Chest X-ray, PA view. Patient: 59 years old, sex M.
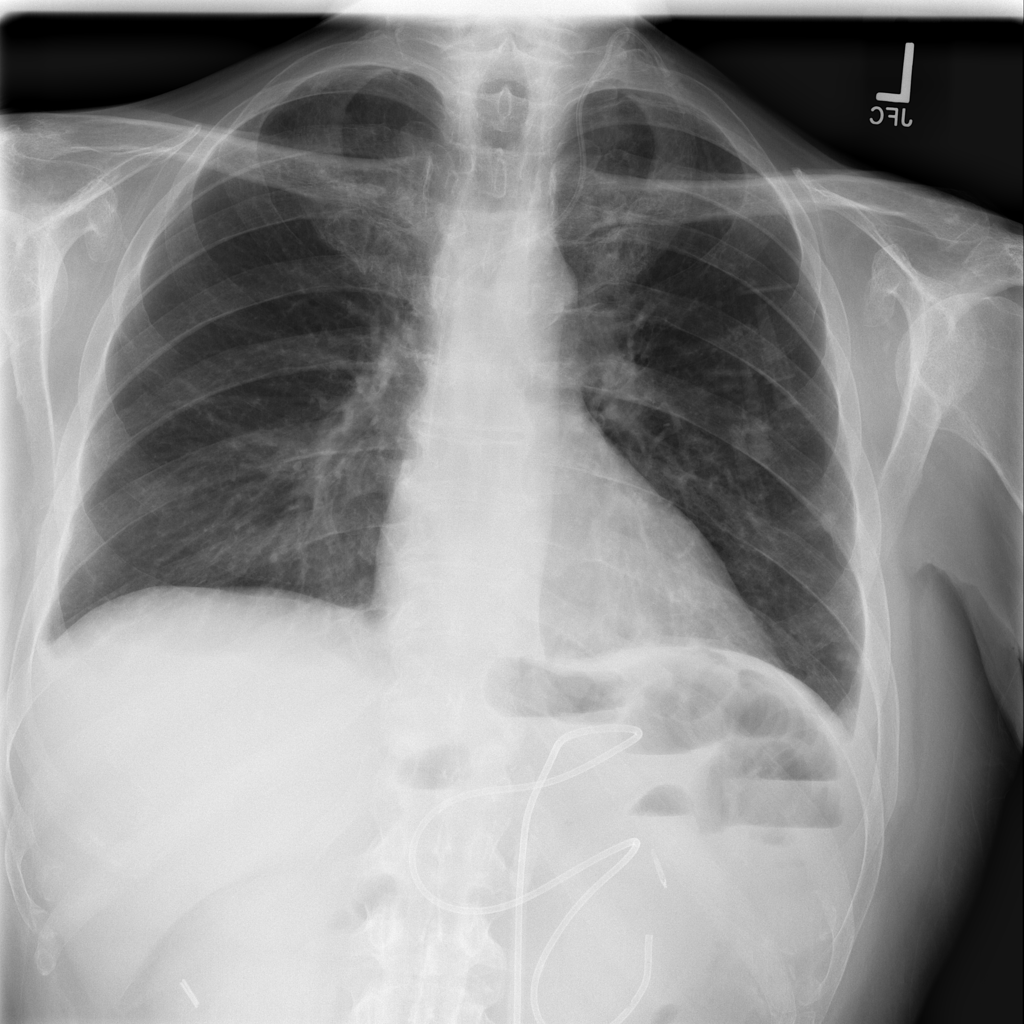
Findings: Effusion